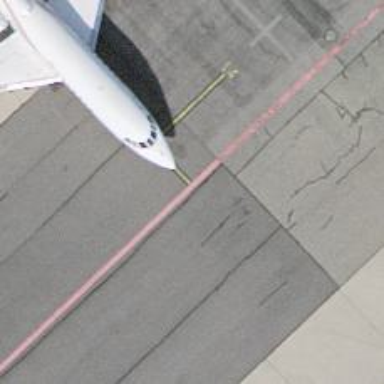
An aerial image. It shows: Airport parking position.